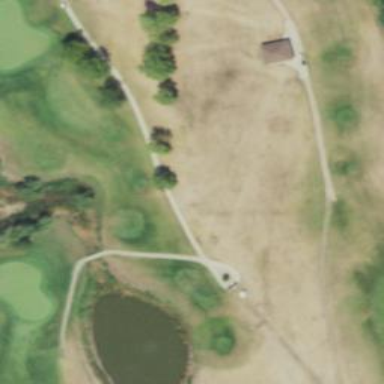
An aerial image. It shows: High-quality path for golf carts on grade 1 tracktype.